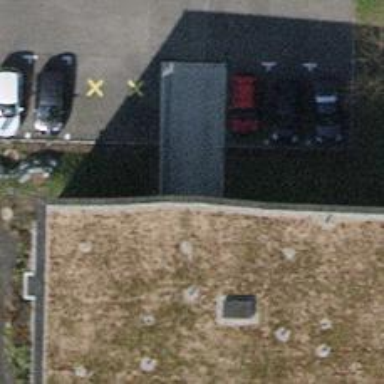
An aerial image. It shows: Parking entrance.